Question: can some one help me ,how can i getting timestamp key from firebase to put them on 'Map<String, Marker> markers = new HashMap();' as keys
here is my schema

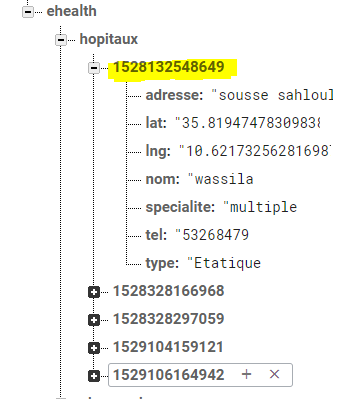
Answer: This should be your approach to solve this problem
'''
// Attach a listener to read the data at our database
mDatabase.child("hopitaux").addValueEventListener(new ValueEventListener() {
@Override
public void onDataChange(DataSnapshot dataSnapshot) {
for(DataSnapshot snapshot : dataSnapshot.getChildren())
{
//this will get all the timeStamps keys of your database
long timestamps = snapshot.getKey();
//if you want to get all the values inside each key you should make a Bean with the data that you want to request, i understand that Marker.class is your object with all your getters so
Marker mark = snapshot.getValue(Marker.class);
Map<String, Marker> markers = new HashMap();
markers.put("lat",mark.getLat());
markers.put("lng",mark.getLng()); //and so on..
}
}
@Override
public void onCancelled(DatabaseError databaseError) {
System.out.println("The read failed: " + databaseError.getCode());
}
});
'''